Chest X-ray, AP view. Patient: 75 years old, sex F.
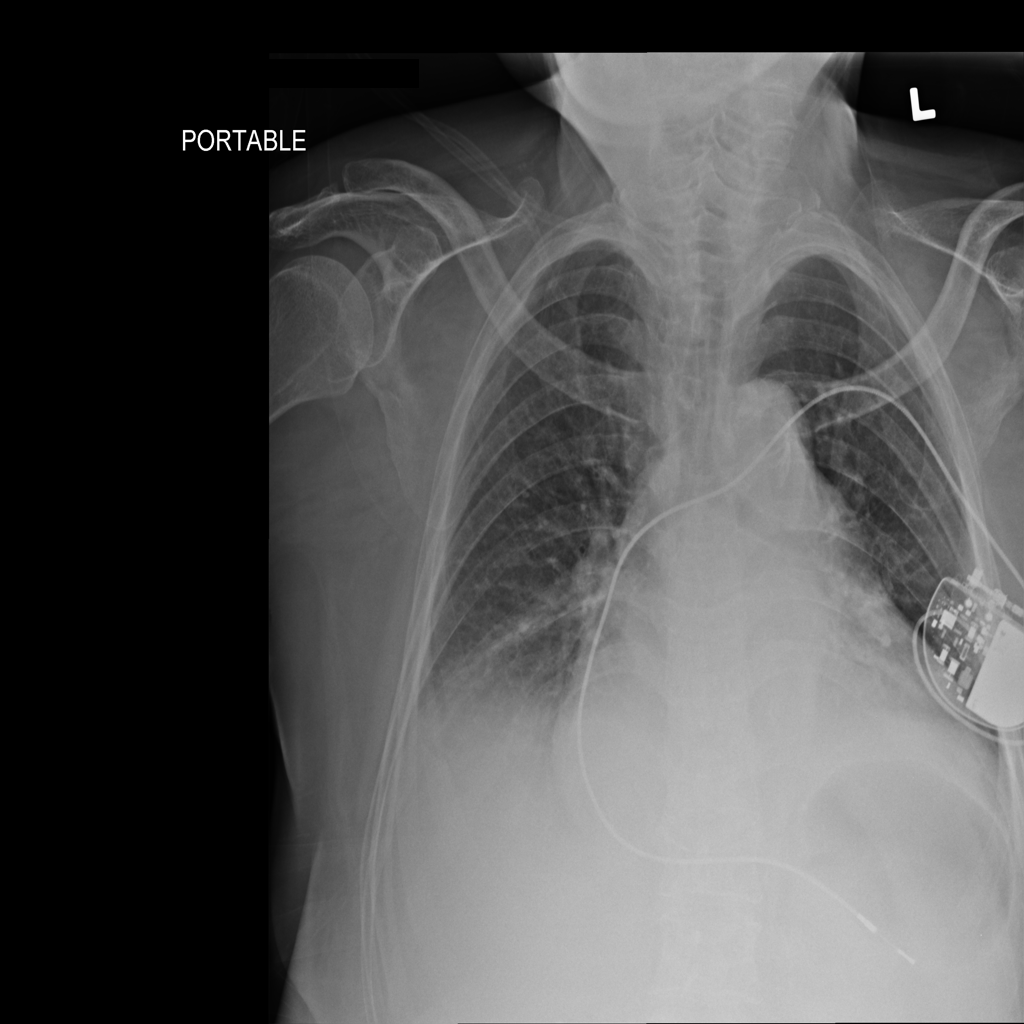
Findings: No Finding